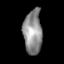
Tissue: skin
Cell type: Epithelial cells
Senescence score: 0.2595
Nuclear area (px): 809
Mean DAPI intensity: 142.321